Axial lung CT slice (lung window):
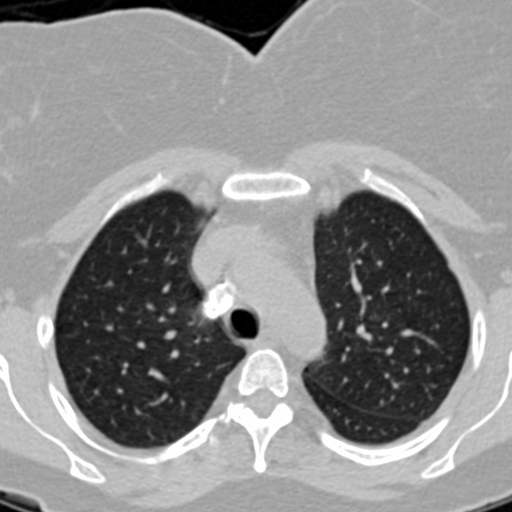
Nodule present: no